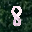
Label: 8